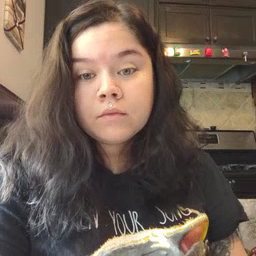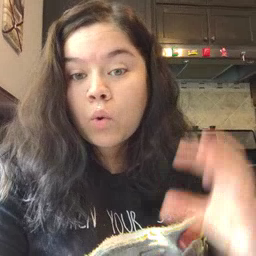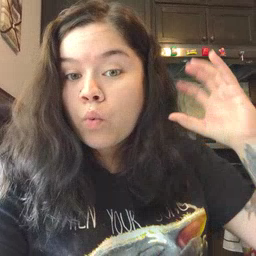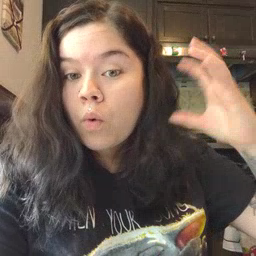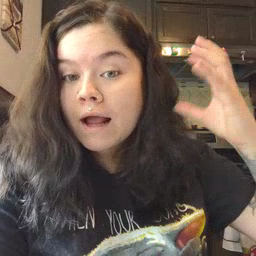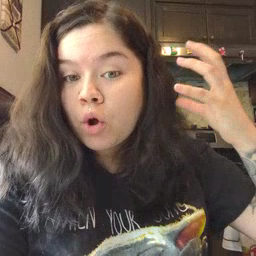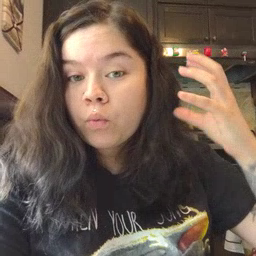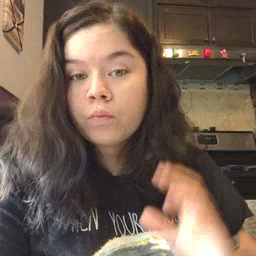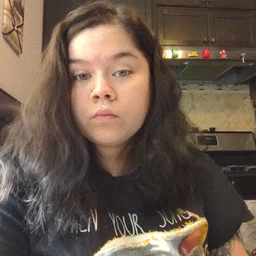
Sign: radio